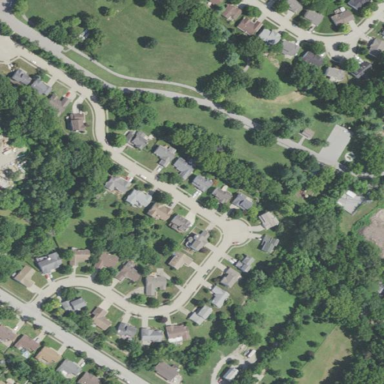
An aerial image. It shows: This residential area consists of single-family homes.